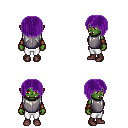
a pixel art fantasy rpg character, female body template, orc, green skin, steel chest armor, white pants, purple pageboy hairstyle, cloth bracers, maroon shoes, four views (front, back, left, right), 2x2 character sprite sheet, small pixel art, hard edges, no anti-aliasing